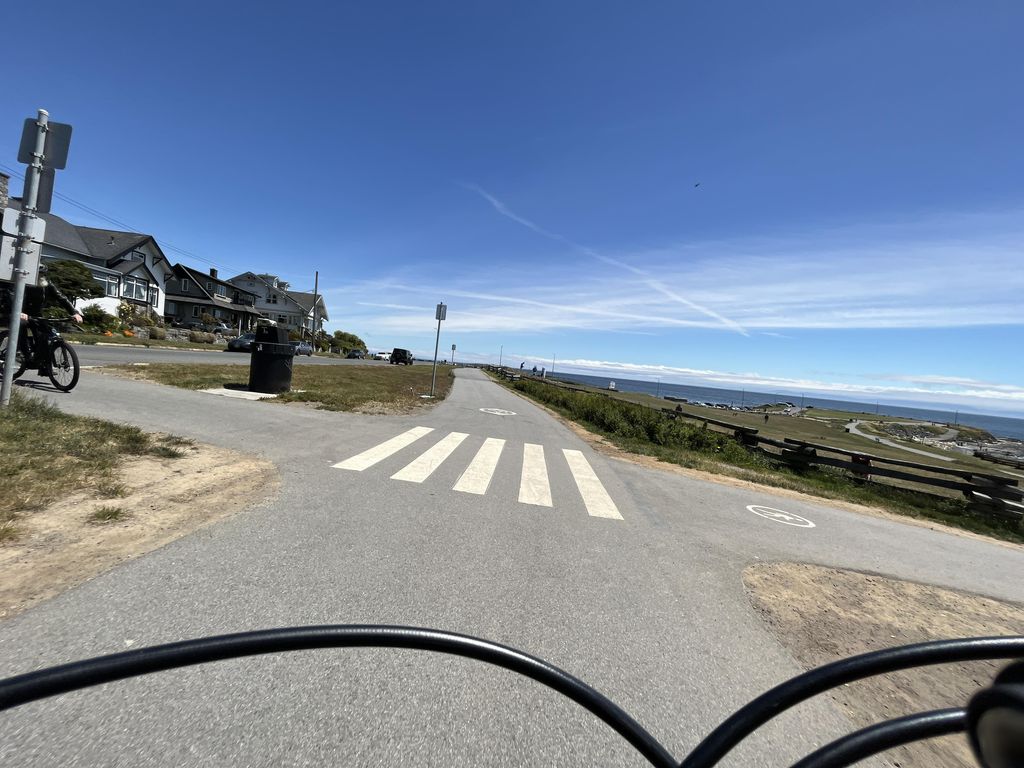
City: victoria